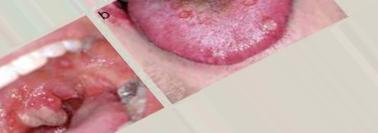
Condition: Mouth Ulcer